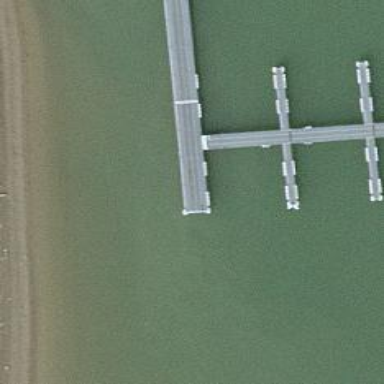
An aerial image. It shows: Man-made pier.